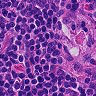
Metastatic tissue present: no